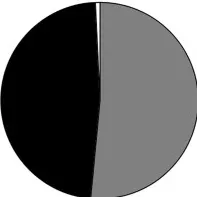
Diagnosis of S. Suis infection using mNGS. (B) A total of 190 sequence reads corresponded to S. Suis, accounting for 47.74% of microbial reads.
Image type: radiology (x_ray)